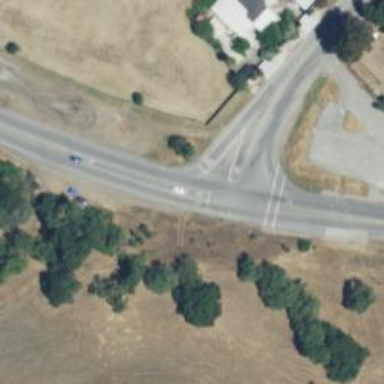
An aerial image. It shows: Road with stop sign.